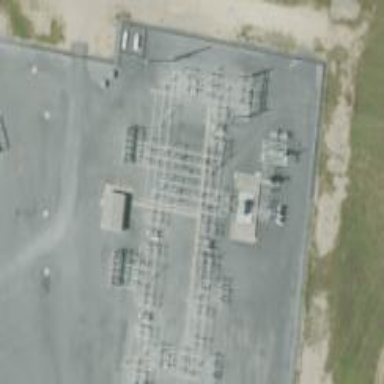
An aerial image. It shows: Switch used for power control.